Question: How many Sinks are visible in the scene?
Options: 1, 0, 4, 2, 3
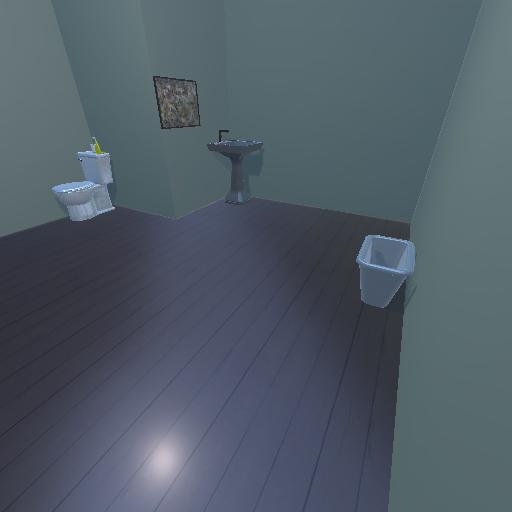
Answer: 1